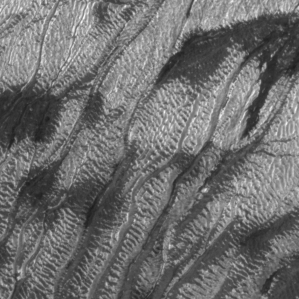
Label: frost